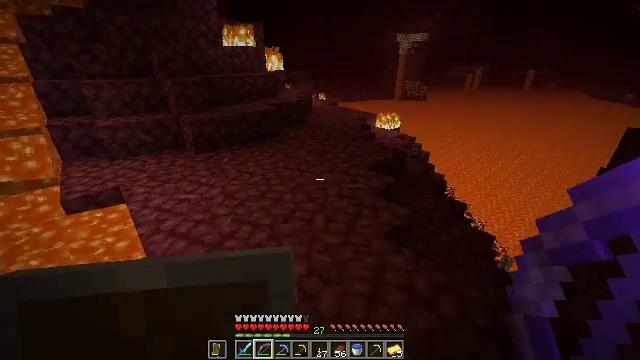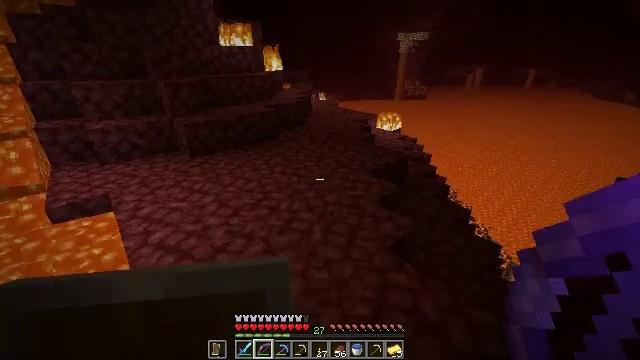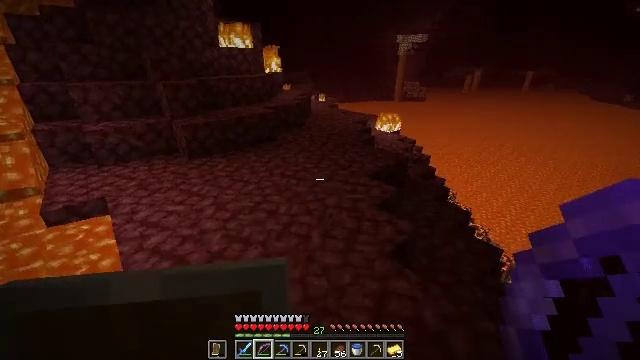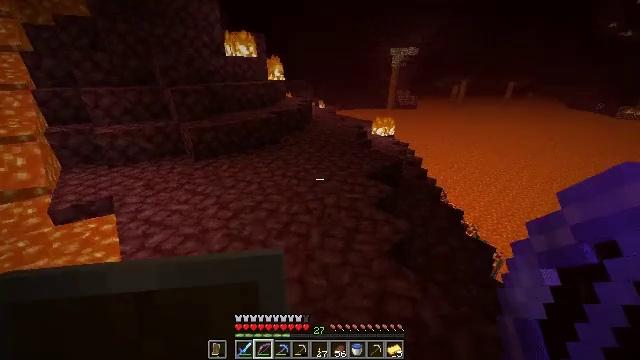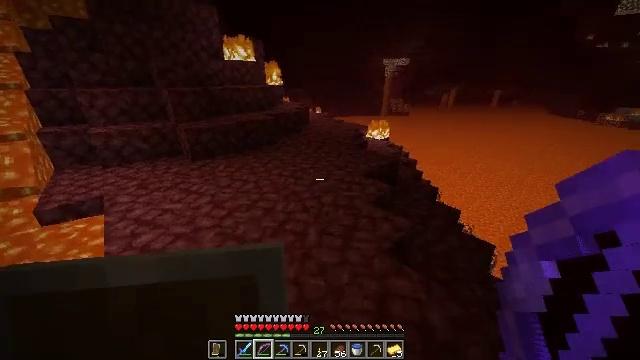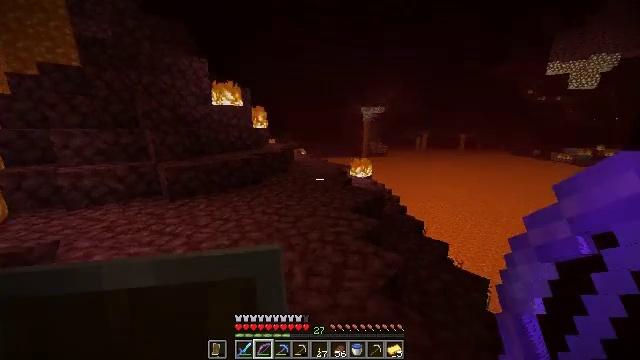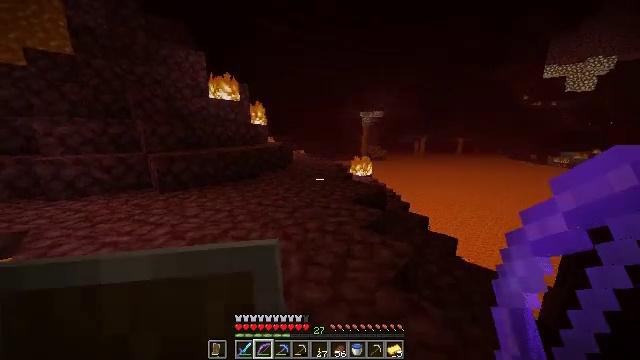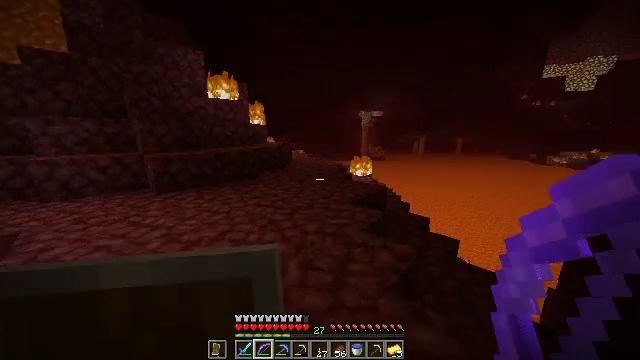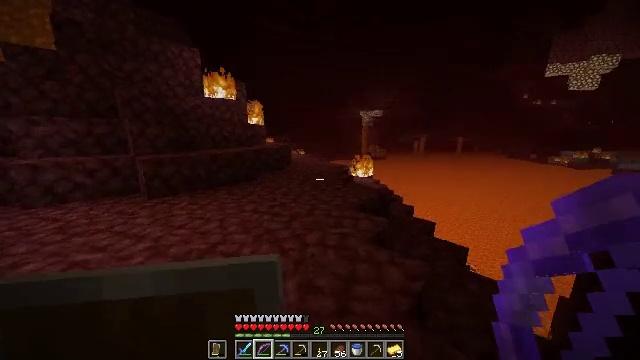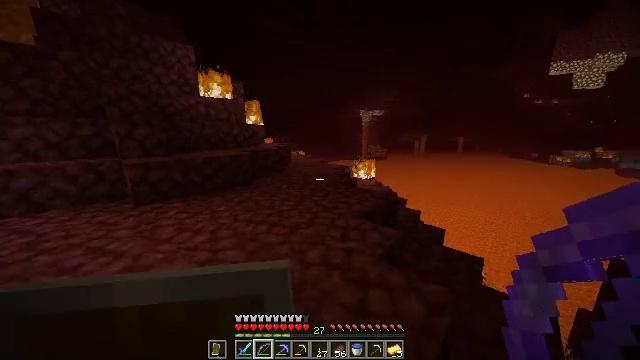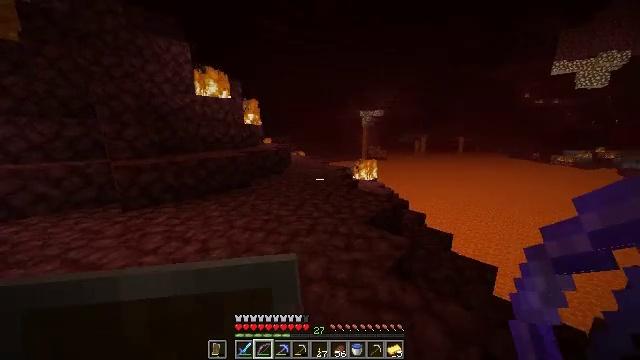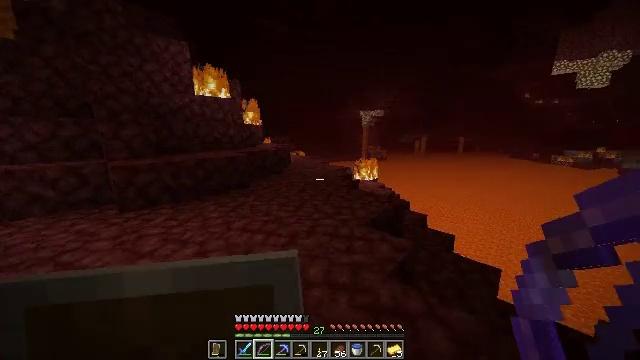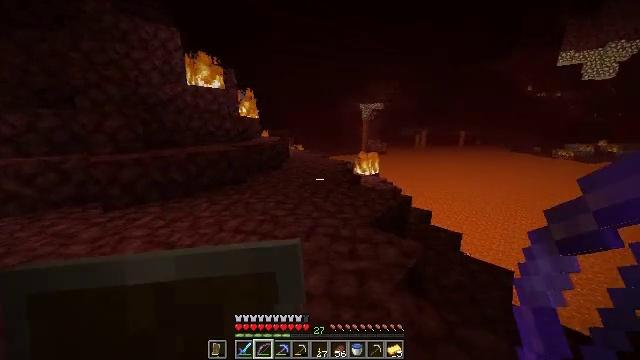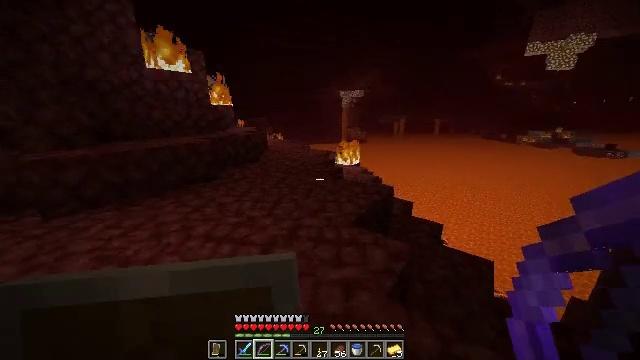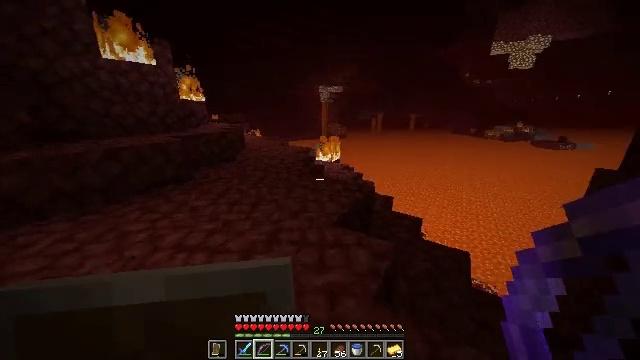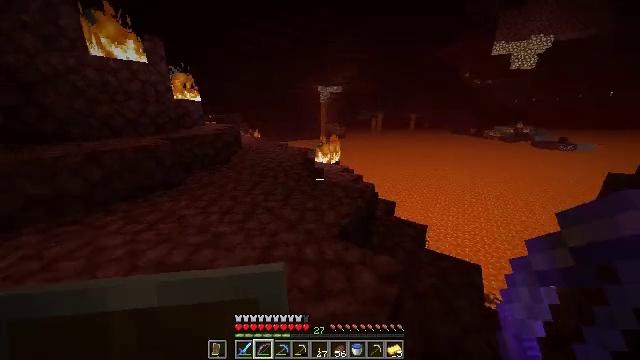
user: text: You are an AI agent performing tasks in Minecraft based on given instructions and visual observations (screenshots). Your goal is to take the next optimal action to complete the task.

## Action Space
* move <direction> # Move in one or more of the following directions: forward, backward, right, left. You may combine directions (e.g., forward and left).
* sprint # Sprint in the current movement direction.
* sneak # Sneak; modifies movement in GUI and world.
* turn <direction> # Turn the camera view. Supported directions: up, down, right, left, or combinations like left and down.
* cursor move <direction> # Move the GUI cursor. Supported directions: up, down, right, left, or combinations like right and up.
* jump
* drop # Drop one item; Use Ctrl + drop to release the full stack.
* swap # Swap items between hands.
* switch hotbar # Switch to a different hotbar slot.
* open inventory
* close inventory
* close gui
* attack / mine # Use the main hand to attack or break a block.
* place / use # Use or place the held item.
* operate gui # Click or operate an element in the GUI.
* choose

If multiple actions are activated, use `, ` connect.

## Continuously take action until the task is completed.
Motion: motion action
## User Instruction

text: Extinguish the fire.
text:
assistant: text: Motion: move forward, sprint
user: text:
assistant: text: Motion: move forward, sprint
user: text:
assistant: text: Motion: move forward, sprint
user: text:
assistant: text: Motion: move forward, turn up
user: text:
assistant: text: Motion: move forward, turn right and up
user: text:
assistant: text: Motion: move forward, turn up
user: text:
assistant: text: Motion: move forward
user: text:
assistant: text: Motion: move forward
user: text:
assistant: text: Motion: move forward
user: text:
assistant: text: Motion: move forward
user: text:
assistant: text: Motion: move forward
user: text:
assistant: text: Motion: move forward, turn down
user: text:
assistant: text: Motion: move forward, turn right and down
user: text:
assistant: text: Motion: move forward, turn right and down
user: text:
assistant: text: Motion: move forward
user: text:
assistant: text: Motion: move forward
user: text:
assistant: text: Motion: move forward, turn left
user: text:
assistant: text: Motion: move forward, turn left and up
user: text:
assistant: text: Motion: move forward, turn left and up
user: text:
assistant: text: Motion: move forward, turn left and up
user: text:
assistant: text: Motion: move forward, turn left and up
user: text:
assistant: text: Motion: move forward
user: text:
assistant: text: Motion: move forward
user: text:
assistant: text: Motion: move forward
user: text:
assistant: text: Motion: move forward
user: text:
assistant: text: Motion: move forward, turn right and down
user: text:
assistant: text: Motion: move forward, turn right and down
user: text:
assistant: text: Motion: move forward, turn right and down
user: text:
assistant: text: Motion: move forward
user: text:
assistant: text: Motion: move forward